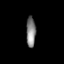
Tissue: lung
Cell type: T cells
Senescence score: 0.1704
Nuclear area (px): 286
Mean DAPI intensity: 128.71